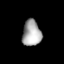
Tissue: lung
Cell type: Myeloid cells
Senescence score: 0.7163
Nuclear area (px): 475
Mean DAPI intensity: 168.093